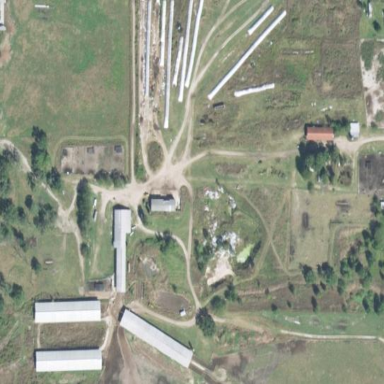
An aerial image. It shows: Dairy farmyard.